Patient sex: M
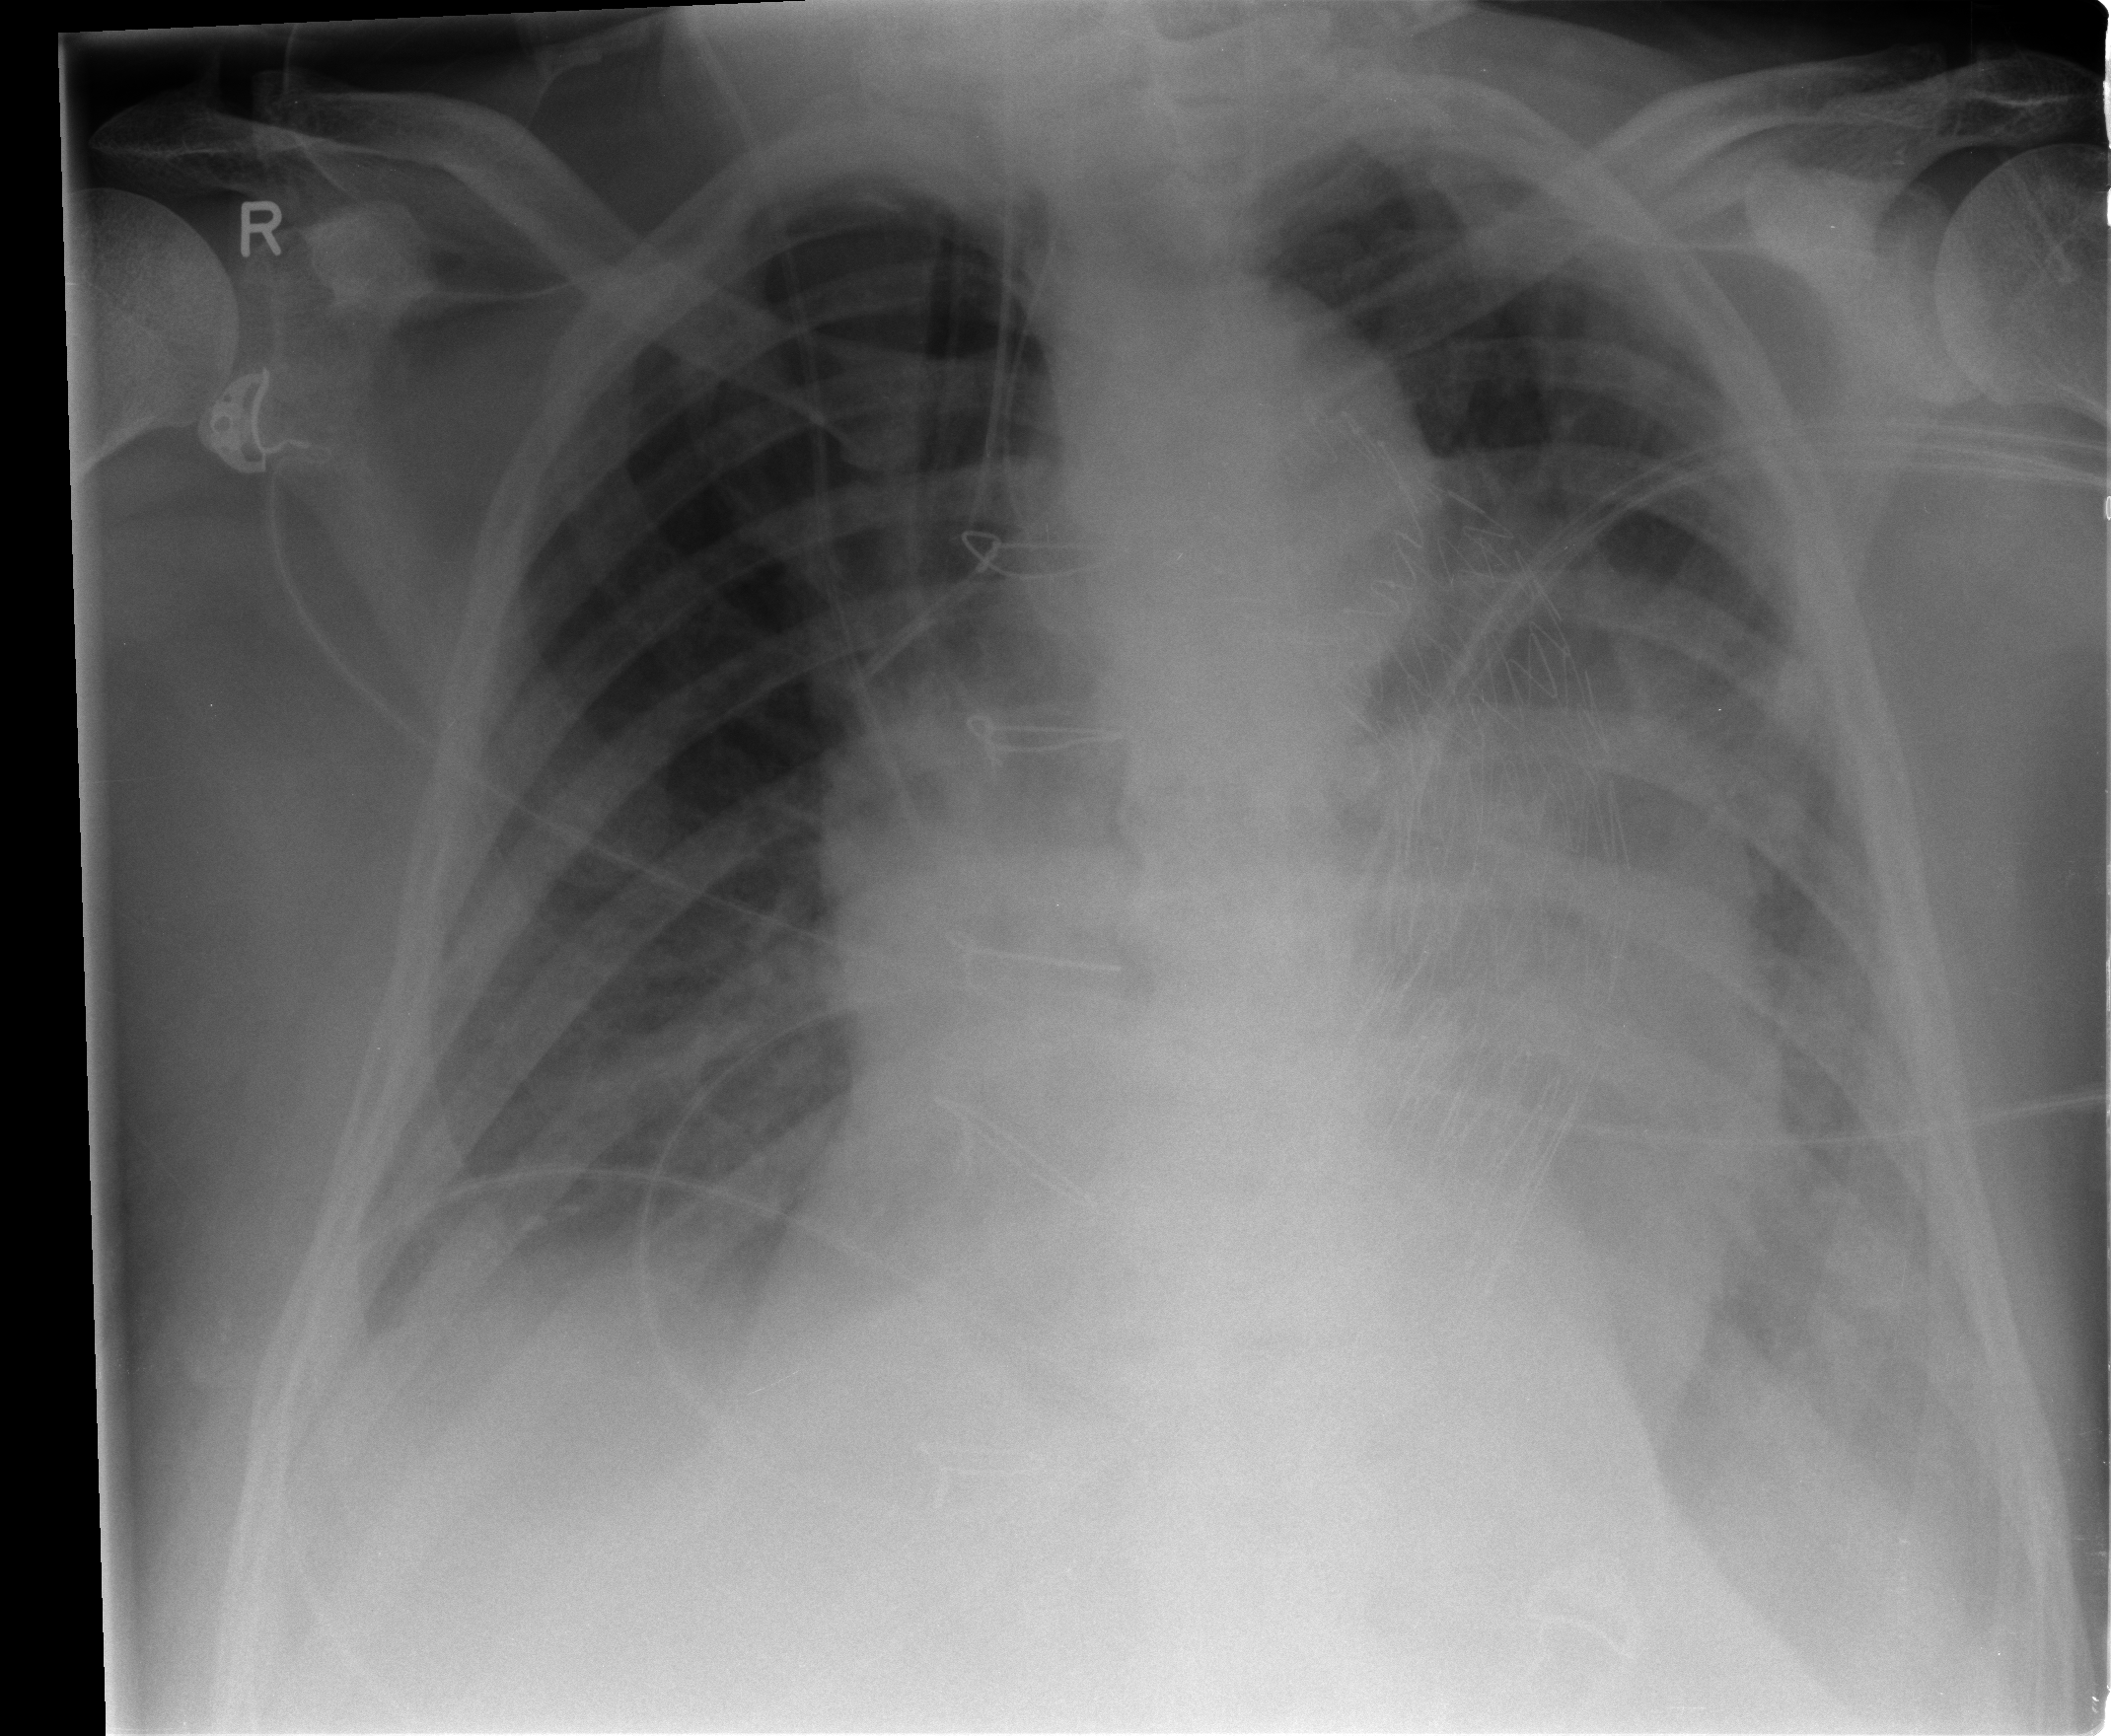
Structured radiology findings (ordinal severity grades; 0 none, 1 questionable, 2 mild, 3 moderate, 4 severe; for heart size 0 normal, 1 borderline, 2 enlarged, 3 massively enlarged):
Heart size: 3
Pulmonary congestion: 3
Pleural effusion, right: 3
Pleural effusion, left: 3
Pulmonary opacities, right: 3
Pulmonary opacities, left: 2
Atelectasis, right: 2
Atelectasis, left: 2